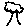
Label: tree